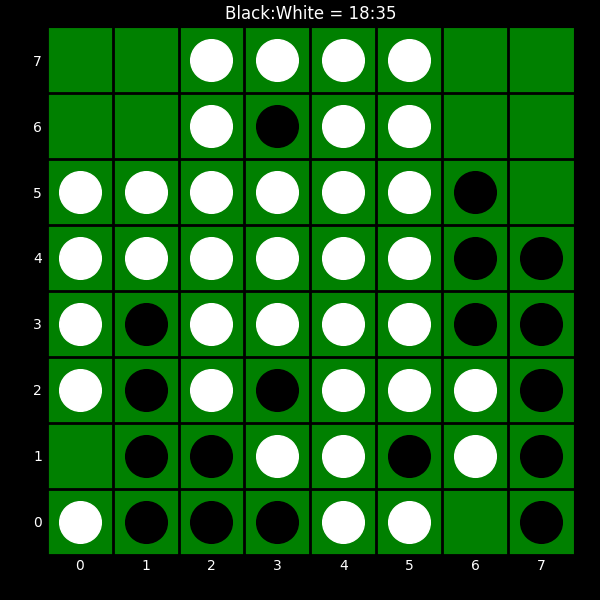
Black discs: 18
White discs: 35